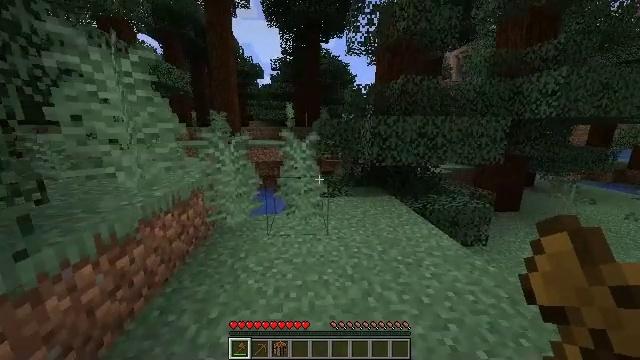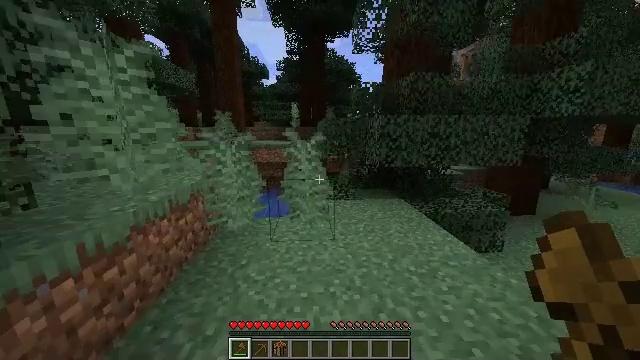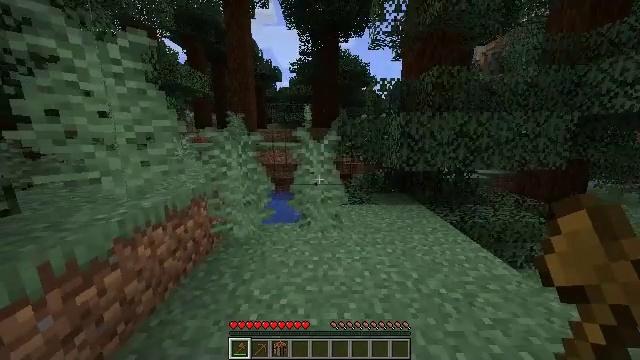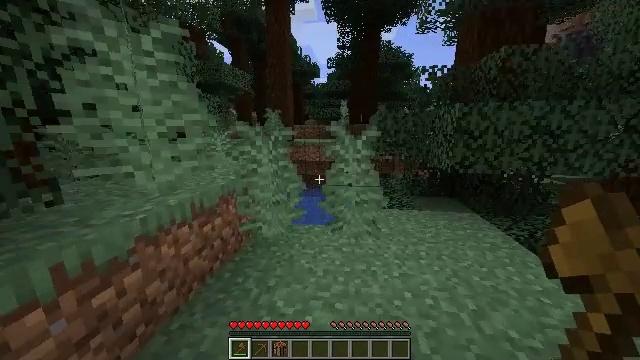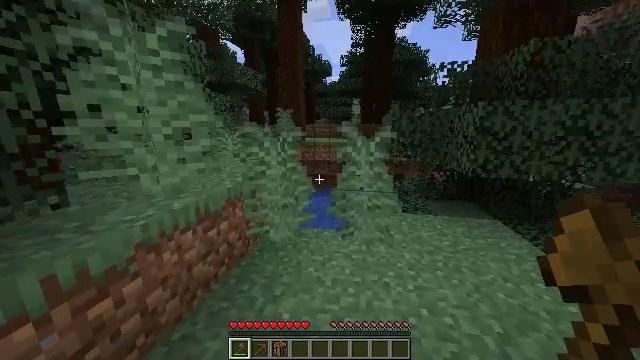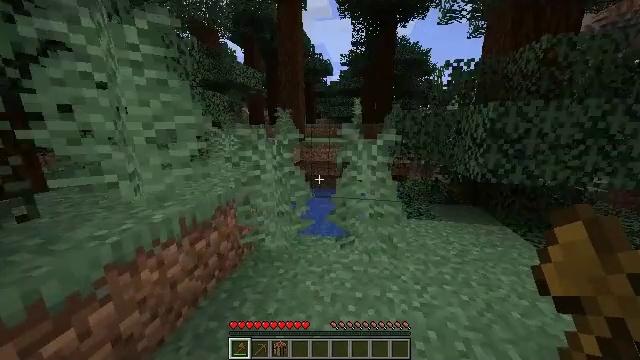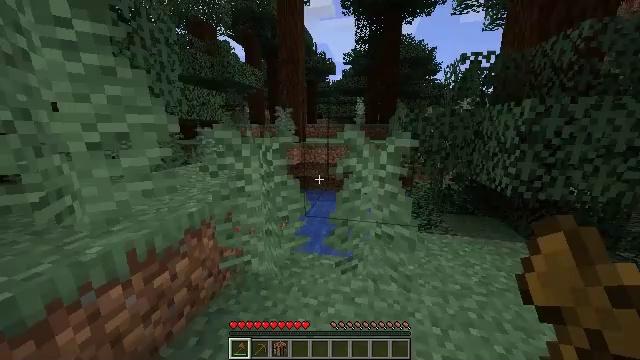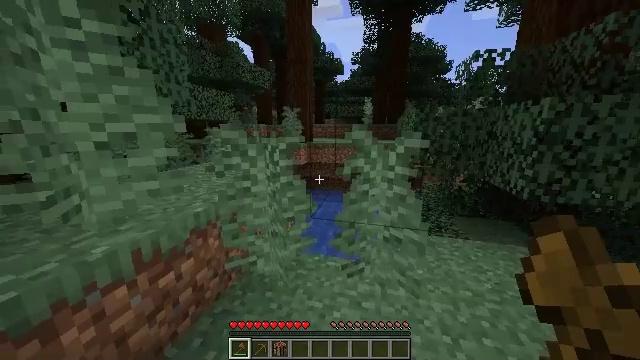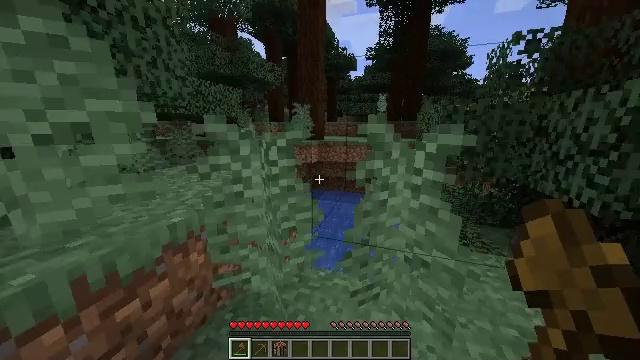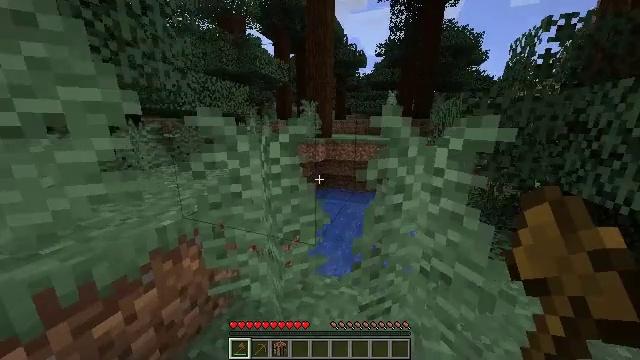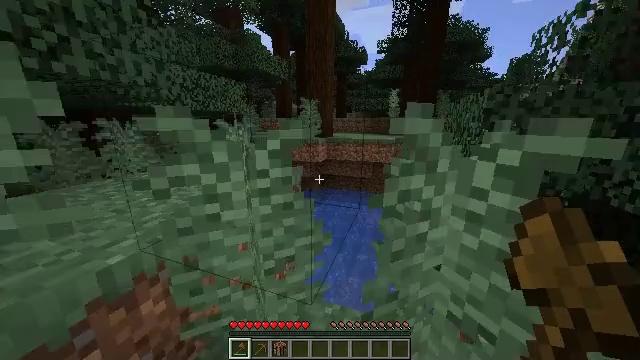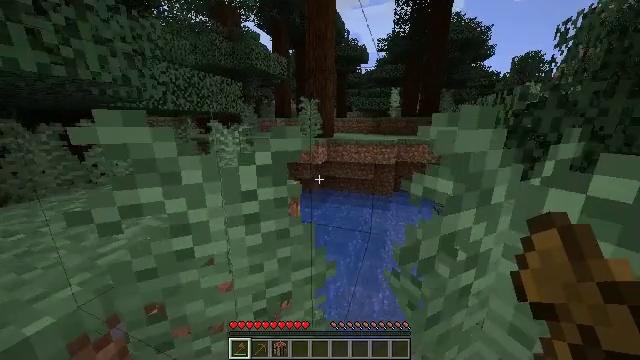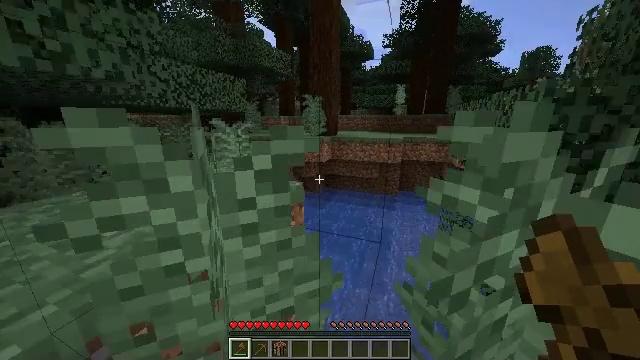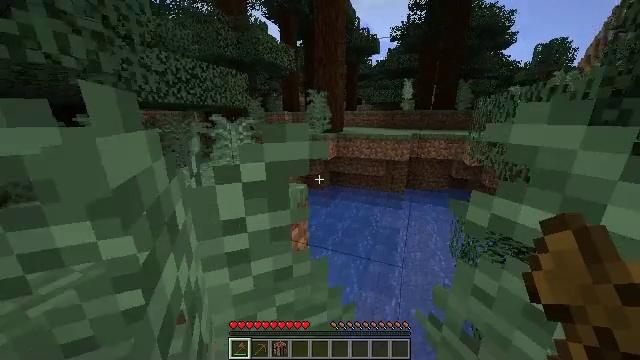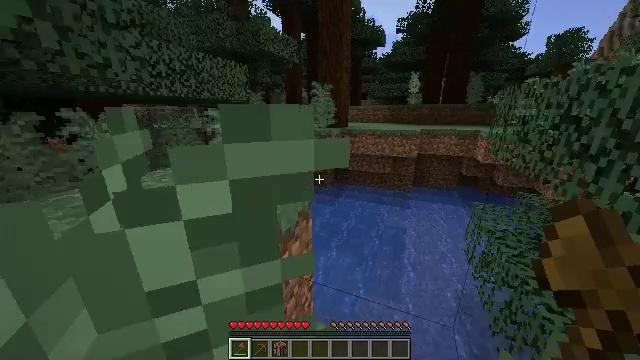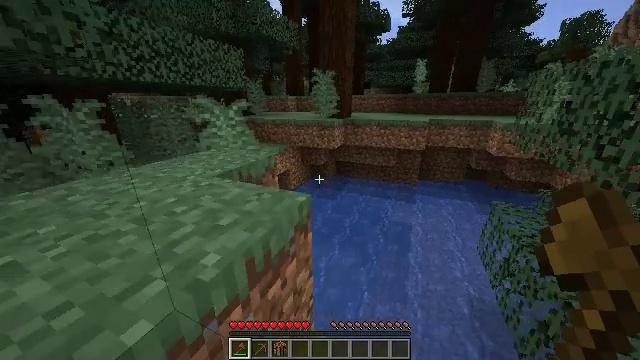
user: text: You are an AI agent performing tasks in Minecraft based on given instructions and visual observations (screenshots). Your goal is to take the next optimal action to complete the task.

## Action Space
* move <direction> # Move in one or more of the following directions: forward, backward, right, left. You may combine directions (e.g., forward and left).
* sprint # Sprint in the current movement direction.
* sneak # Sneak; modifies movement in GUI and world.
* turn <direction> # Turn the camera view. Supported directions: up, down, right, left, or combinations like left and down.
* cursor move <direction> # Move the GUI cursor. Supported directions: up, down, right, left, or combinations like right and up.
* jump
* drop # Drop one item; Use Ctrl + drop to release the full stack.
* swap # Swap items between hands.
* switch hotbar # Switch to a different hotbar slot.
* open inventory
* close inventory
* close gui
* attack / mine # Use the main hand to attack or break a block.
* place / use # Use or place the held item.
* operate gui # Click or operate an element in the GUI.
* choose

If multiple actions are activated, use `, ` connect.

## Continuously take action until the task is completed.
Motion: motion action
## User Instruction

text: Combat the rabbit.
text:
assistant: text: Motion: move forward, turn left
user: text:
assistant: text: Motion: move forward, turn left
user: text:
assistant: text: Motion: move forward, turn left
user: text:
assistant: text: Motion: move forward, turn left
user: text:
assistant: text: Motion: move forward
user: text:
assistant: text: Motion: move forward
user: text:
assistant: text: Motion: move forward, turn left
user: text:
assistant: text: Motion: move forward, turn left
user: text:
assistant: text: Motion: move forward, turn left
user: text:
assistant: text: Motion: move forward
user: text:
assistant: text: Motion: move forward
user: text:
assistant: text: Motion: move forward, turn left
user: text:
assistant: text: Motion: move forward, turn left and down
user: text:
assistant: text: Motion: move forward, turn down
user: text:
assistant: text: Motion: move forward, turn down
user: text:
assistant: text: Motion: move forward, turn down
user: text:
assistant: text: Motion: no_op
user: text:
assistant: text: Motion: no_op
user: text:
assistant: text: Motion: no_op
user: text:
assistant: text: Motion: move back
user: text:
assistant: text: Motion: move back
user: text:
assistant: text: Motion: move back
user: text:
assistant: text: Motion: move back
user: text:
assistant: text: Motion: move back
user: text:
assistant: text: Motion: move back
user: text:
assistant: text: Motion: move back
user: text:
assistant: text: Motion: move back
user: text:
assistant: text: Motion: move back
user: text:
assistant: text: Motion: move back and move left
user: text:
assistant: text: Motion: move left, turn left and up